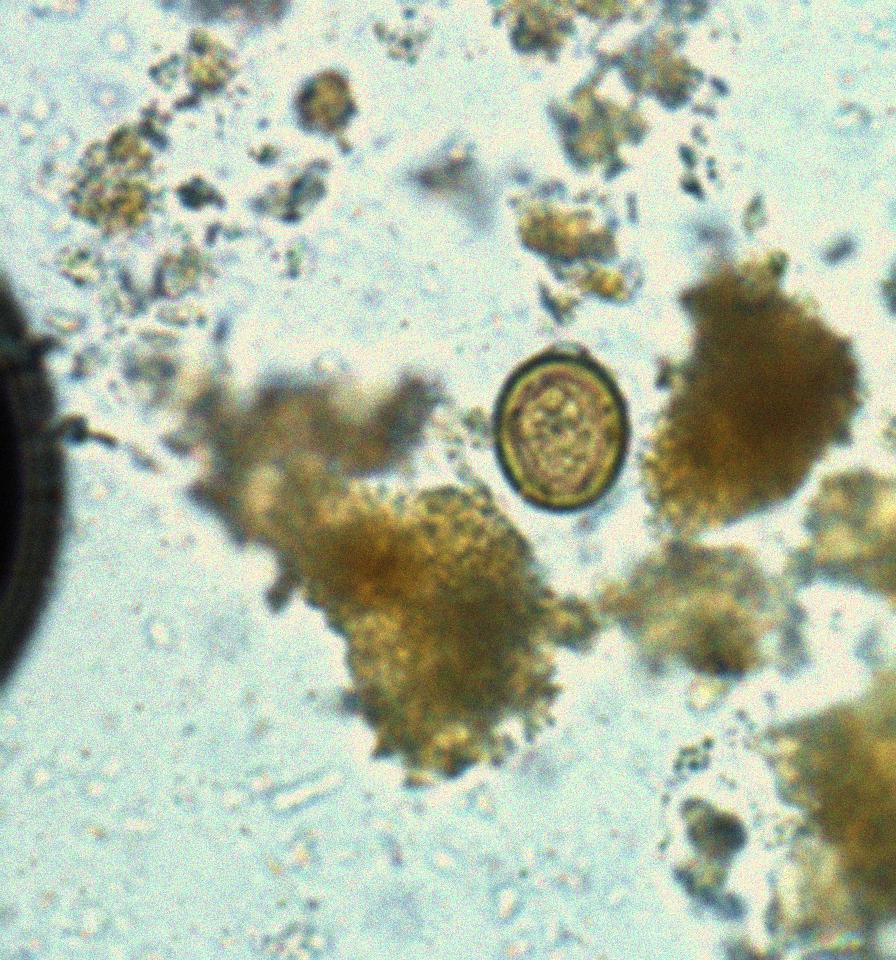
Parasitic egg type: Taenia spp. egg